Question: I know that we can install windows server via 'CMD' and 'InstallUtil.exe', and i want using Debug window to install windows service automatically, i do it :

i use 'CMD' as extrnal program, and 'c:\Windows\Microsoft.NET\Framework4.0.30319>InstallUtil.exe' is the path of 'installUtill.exe', and '"E:\HamrahVasCollection\Servicesin\Debug\HamrahSendSMS.exe"' is my project in 'bin-->Debug-->HamrahSendSMS.exe' but it does not work, what is the problem?
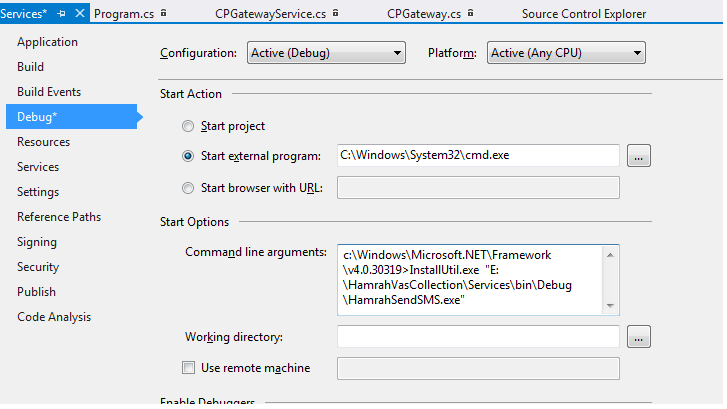
Answer: Well, I am not sure that you can do it in such a way.
It looks like CMD does not accept a program name with arguments like start parameters <URL>.
Try to set <URL> 'c:\Windows\Microsoft.NET\Framework4.0.30319>InstallUtil.exe' directly as an external program in place of the 'cmd' and 'E:\HamrahVasCollection\Servicesin\Debug\HamrahSendSMS.exe' as command line arguments.
In any case, why to add any level of indirection for such a task - it is just unneeded complication. If indirection does not give any advantage then why to use it?